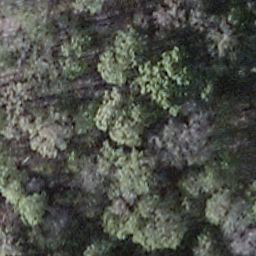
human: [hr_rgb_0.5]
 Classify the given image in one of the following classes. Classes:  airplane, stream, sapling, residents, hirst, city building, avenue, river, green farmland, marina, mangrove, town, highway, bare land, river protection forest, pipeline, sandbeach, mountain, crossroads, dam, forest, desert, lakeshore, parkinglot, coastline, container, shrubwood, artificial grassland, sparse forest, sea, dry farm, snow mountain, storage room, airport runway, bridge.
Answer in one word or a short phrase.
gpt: shrubwood